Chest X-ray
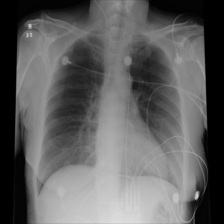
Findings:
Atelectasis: negative
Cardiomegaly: negative
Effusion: negative
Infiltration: negative
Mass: negative
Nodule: negative
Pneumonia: negative
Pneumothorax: negative
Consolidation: negative
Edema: negative
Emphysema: negative
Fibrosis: negative
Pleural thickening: negative
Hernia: negative